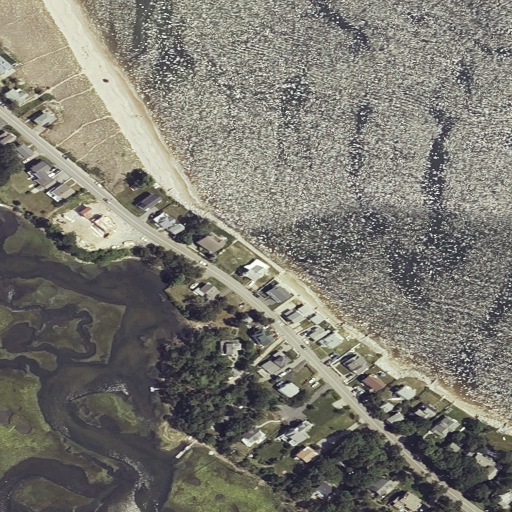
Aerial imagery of beach in Maine named Hills Beach containing open water, herbaceous wetlands, medium intensity development, barren land, high intensity development, grassland, low intensity development, evergreen forest, and open development